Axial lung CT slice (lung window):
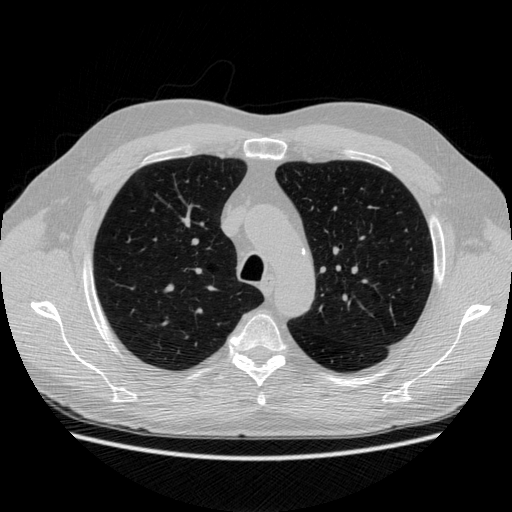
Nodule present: no